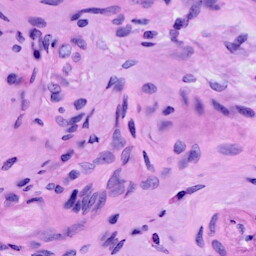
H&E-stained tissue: Cervix